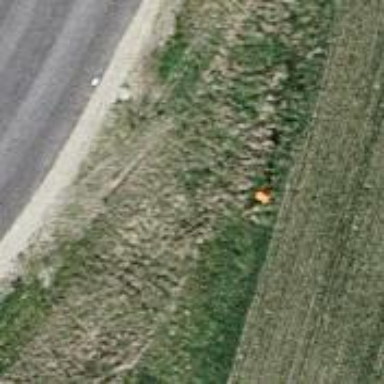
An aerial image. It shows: Pole with roof-covered pipeline marker.